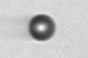
Label: bead